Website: macys
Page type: customer-info-address
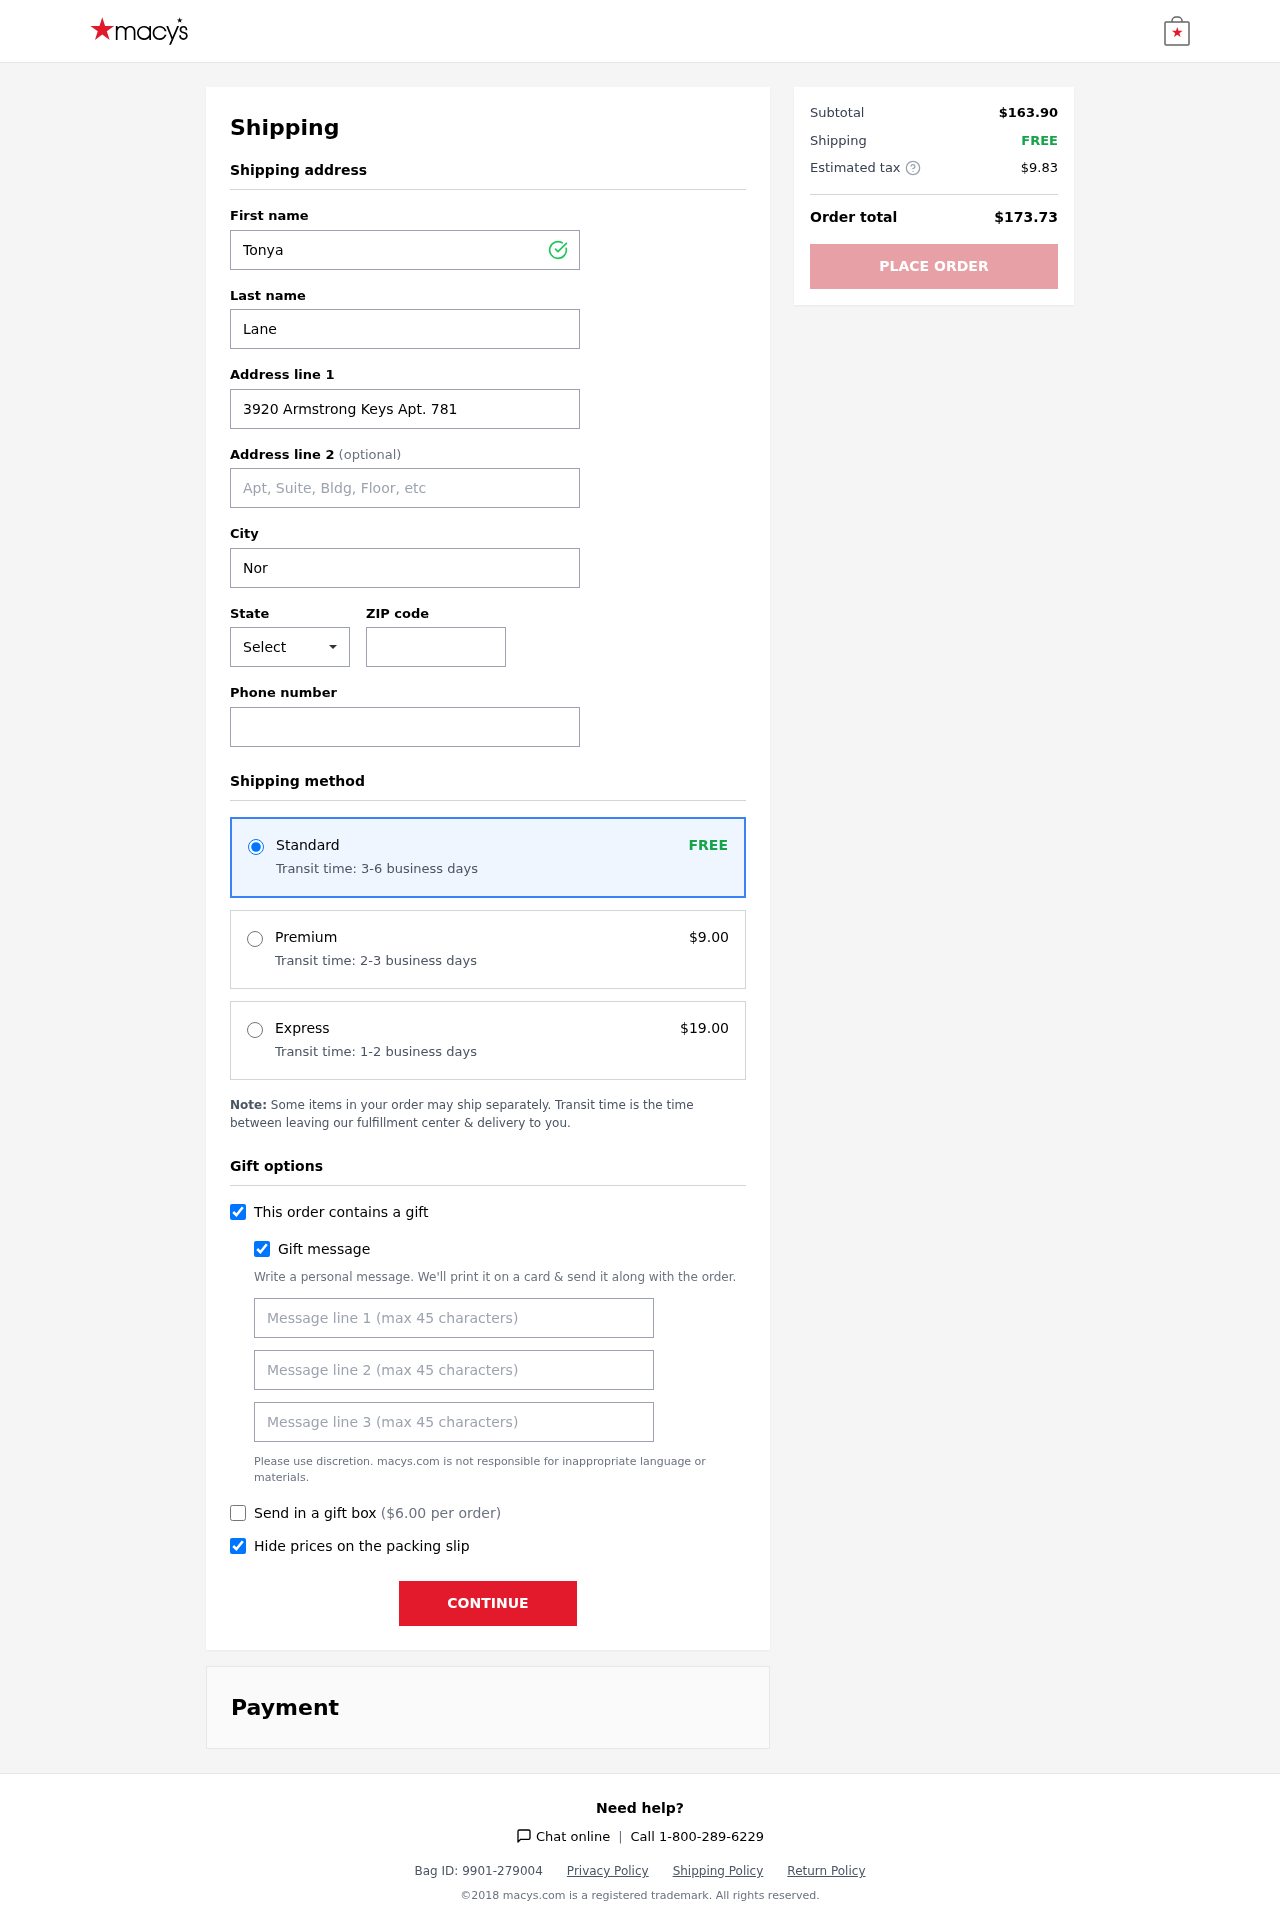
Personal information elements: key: PII_CITY
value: North Robert
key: PII_FIRSTNAME
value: Tonya
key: PII_GIFT_MESSAGE
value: Happy birthday, Stephanie! I saw these gorgeous Chelsea boots in pale blue and immediately thought of you—perfect for all your adventures ahead! I hope they bring a little extra joy to your special day!  Tonya
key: PII_LASTNAME
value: Lane
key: PII_PHONE
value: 3328227684
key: PII_POSTCODE
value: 49123
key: PII_STATE_ABBR
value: MS
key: PII_STREET
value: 3920 Armstrong Keys Apt. 781
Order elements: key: ORDER_SHIPPING_STANDARD
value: FREE
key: ORDER_SHIPPING_STANDARD_TIME
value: Transit time: 3-6 business days
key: ORDER_SHIPPING_PREMIUM
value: $9.00
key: ORDER_SHIPPING_PREMIUM_TIME
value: Transit time: 2-3 business days
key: ORDER_SHIPPING_EXPRESS
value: $19.00
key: ORDER_SHIPPING_EXPRESS_TIME
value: Transit time: 1-2 business days
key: ORDER_GIFT_BOX_FEE
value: $6.00
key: ORDER_SUBTOTAL
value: $163.90
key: ORDER_SHIPPING_COST
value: FREE
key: ORDER_TAX
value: $9.83
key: ORDER_TOTAL
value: $173.73